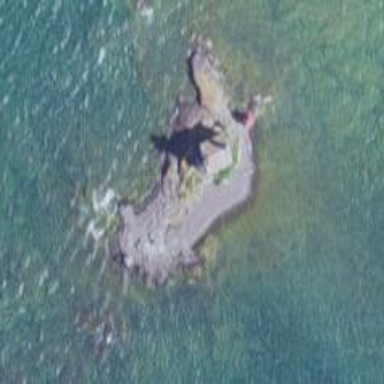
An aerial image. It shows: Lighthouse.